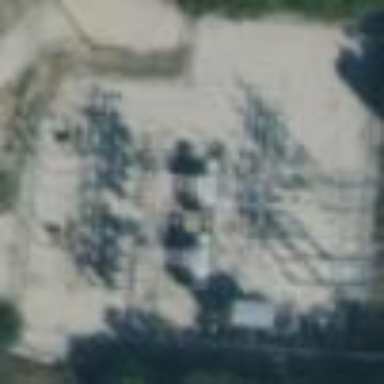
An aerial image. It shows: Distribution substation surrounded by fence.